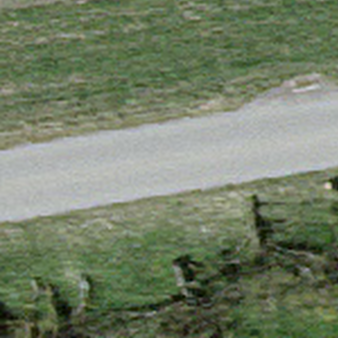
Label: other